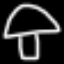
Label: mushroom